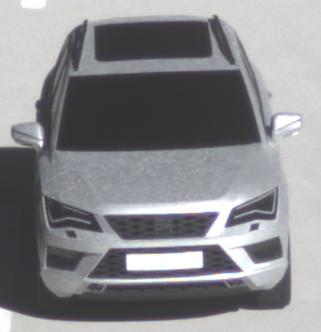
Make: SEAT
Model: Ateca 1.0 TSI Ecomotive
Detailed model: Ateca (5FP)
Model produced from: 2016/08
Model produced until: 2018/08
Doors: 5
Color: white
Road condition: dry road
Daytime: morning or afternoon
Contrast: high contrast